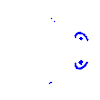
Particle: electron